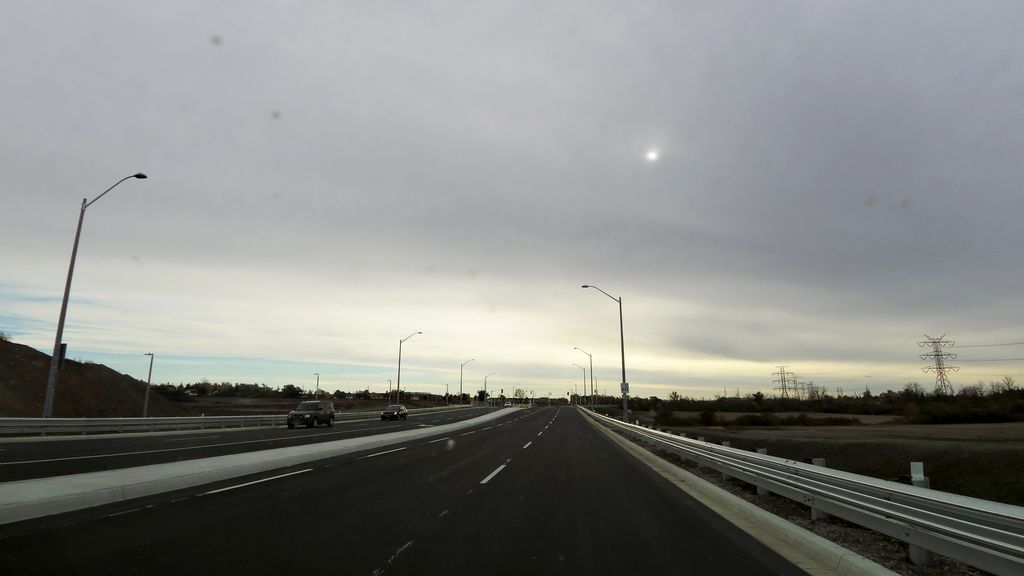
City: hamilton